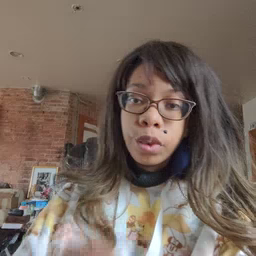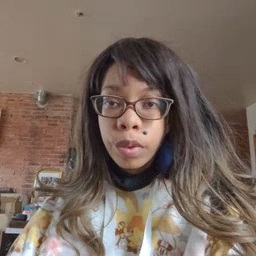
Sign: moon